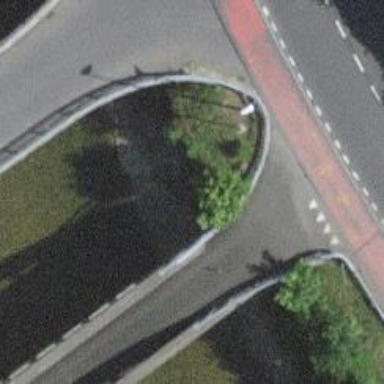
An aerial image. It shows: Bollard.